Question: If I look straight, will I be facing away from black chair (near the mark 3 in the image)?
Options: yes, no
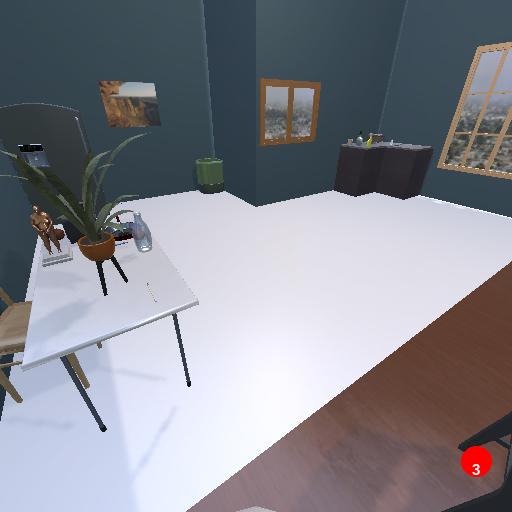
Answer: yes